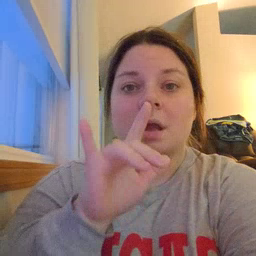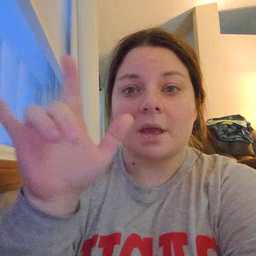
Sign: airplane